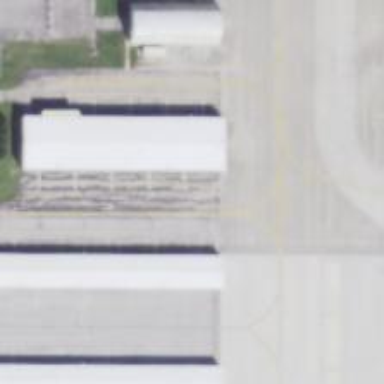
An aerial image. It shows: View of taxiway at the airport.